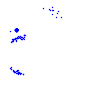
Particle: pion